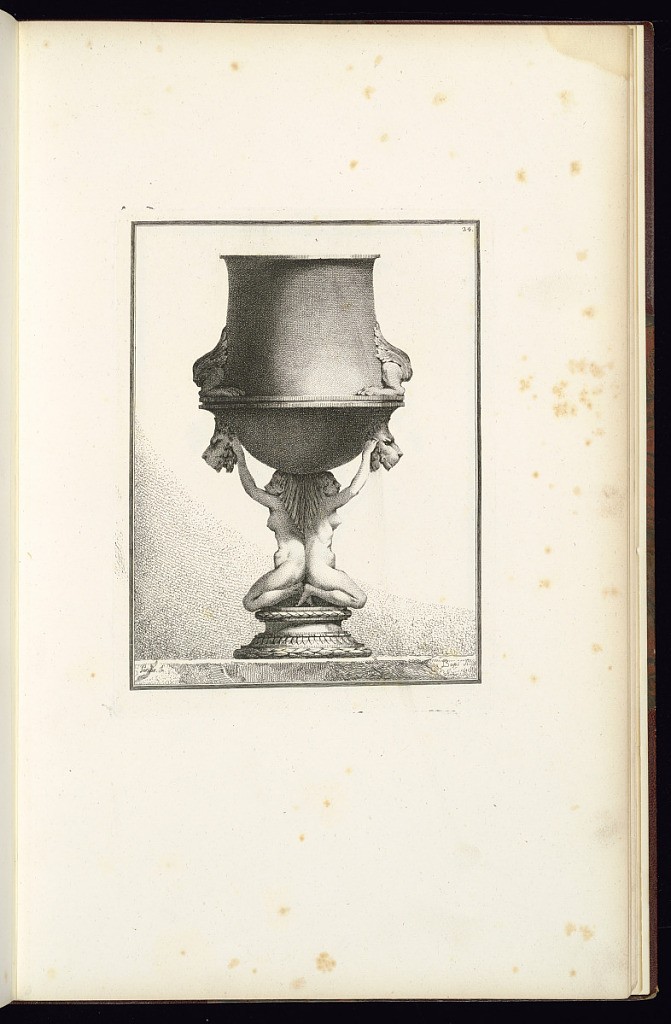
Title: Design for a Vase
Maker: Ennemond Alexandre Petitot, French, 1727 – 1801
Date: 1764
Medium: Etching on laid paper
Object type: Print
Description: Design for a vase decorated with two lions' heads, feet, and acanthus leaf fronds. The foot of the vase is formed of two female nudes, kneeling, reaching up and holding onto the lions' heads above them. The plate is signed and numbered.